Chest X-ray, AP view. Patient: 68 years old, sex M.
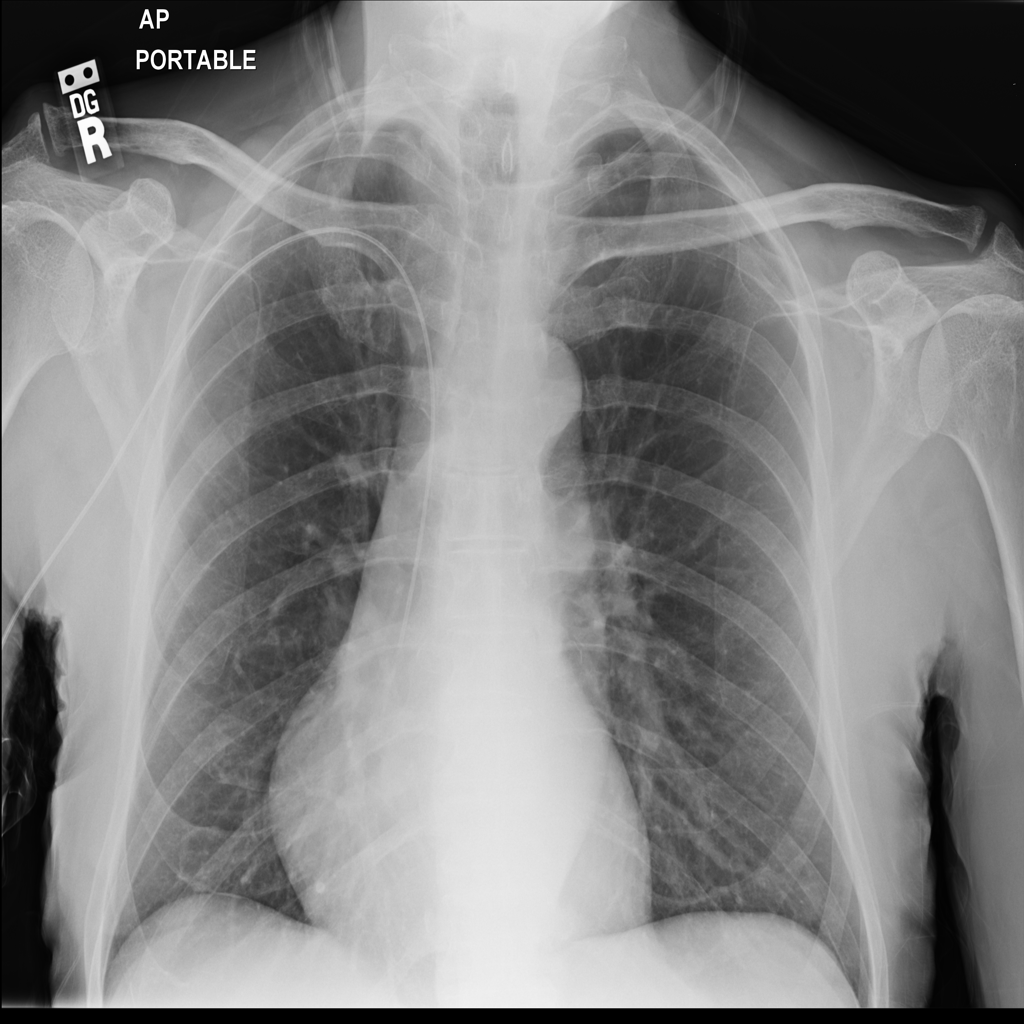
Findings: No Finding